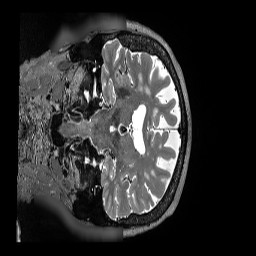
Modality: T2w
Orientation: coronal
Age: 77
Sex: female